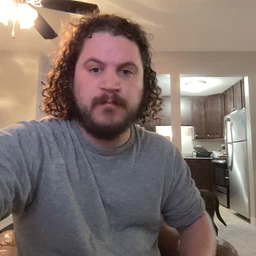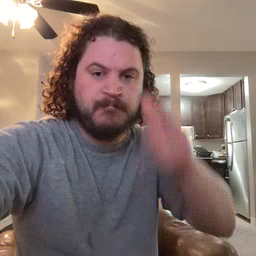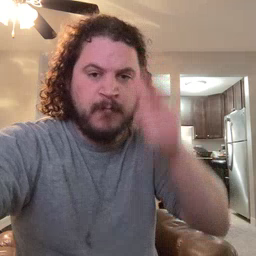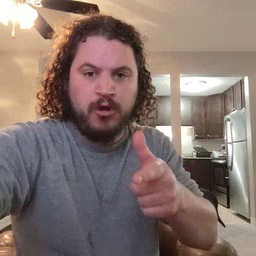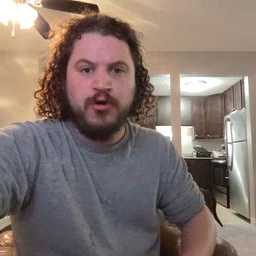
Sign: brother